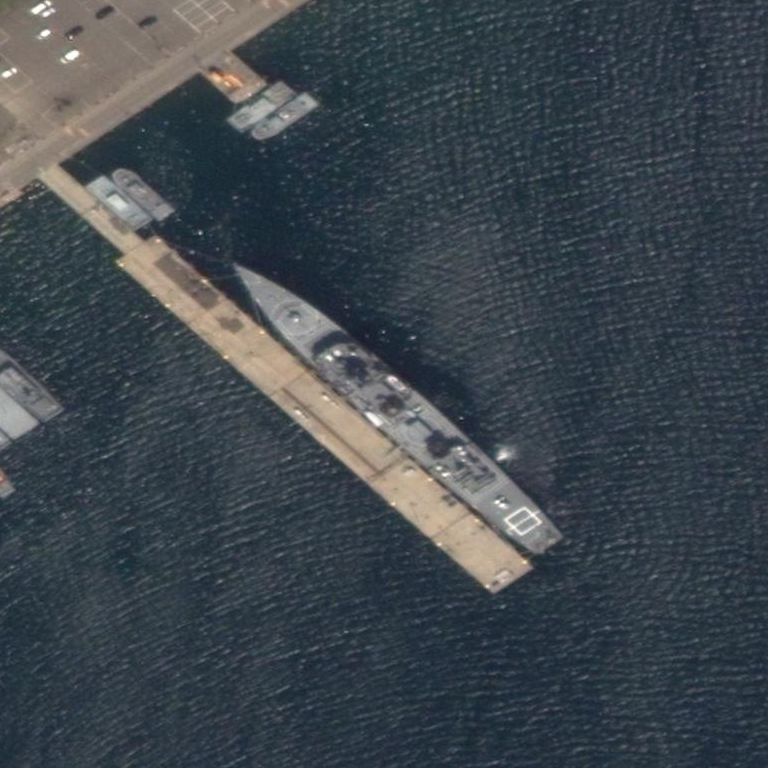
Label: Arleigh_Burke-class_destroyer